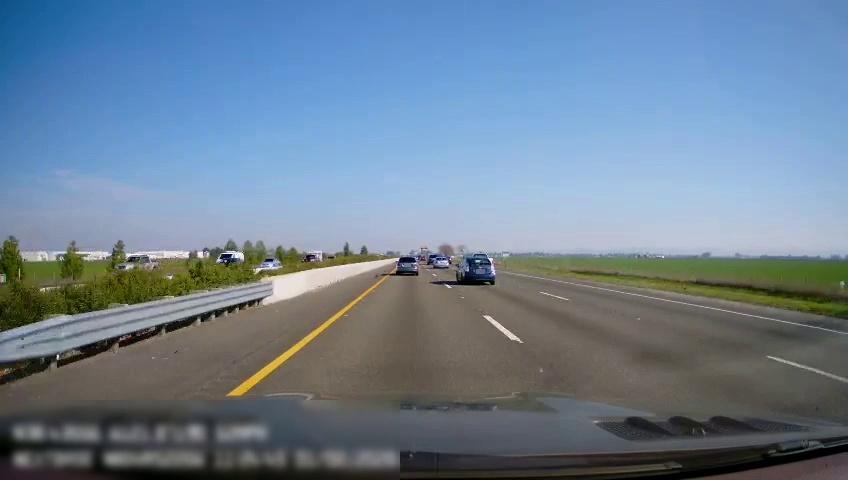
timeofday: Day
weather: Sunny
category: Drivable Space
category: Vehicles | Car
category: Vehicles | Truck
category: Vehicles | Truck
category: Vehicles | Car
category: Vehicles | Truck
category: Vehicles | Truck
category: Vehicles | Car
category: Vehicles | Car
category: Vehicles | SUV
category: Lanes | Current Lane
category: Lanes | Current Lane
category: Lanes | Alternate Lane
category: Lanes | Alternate Lane